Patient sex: M
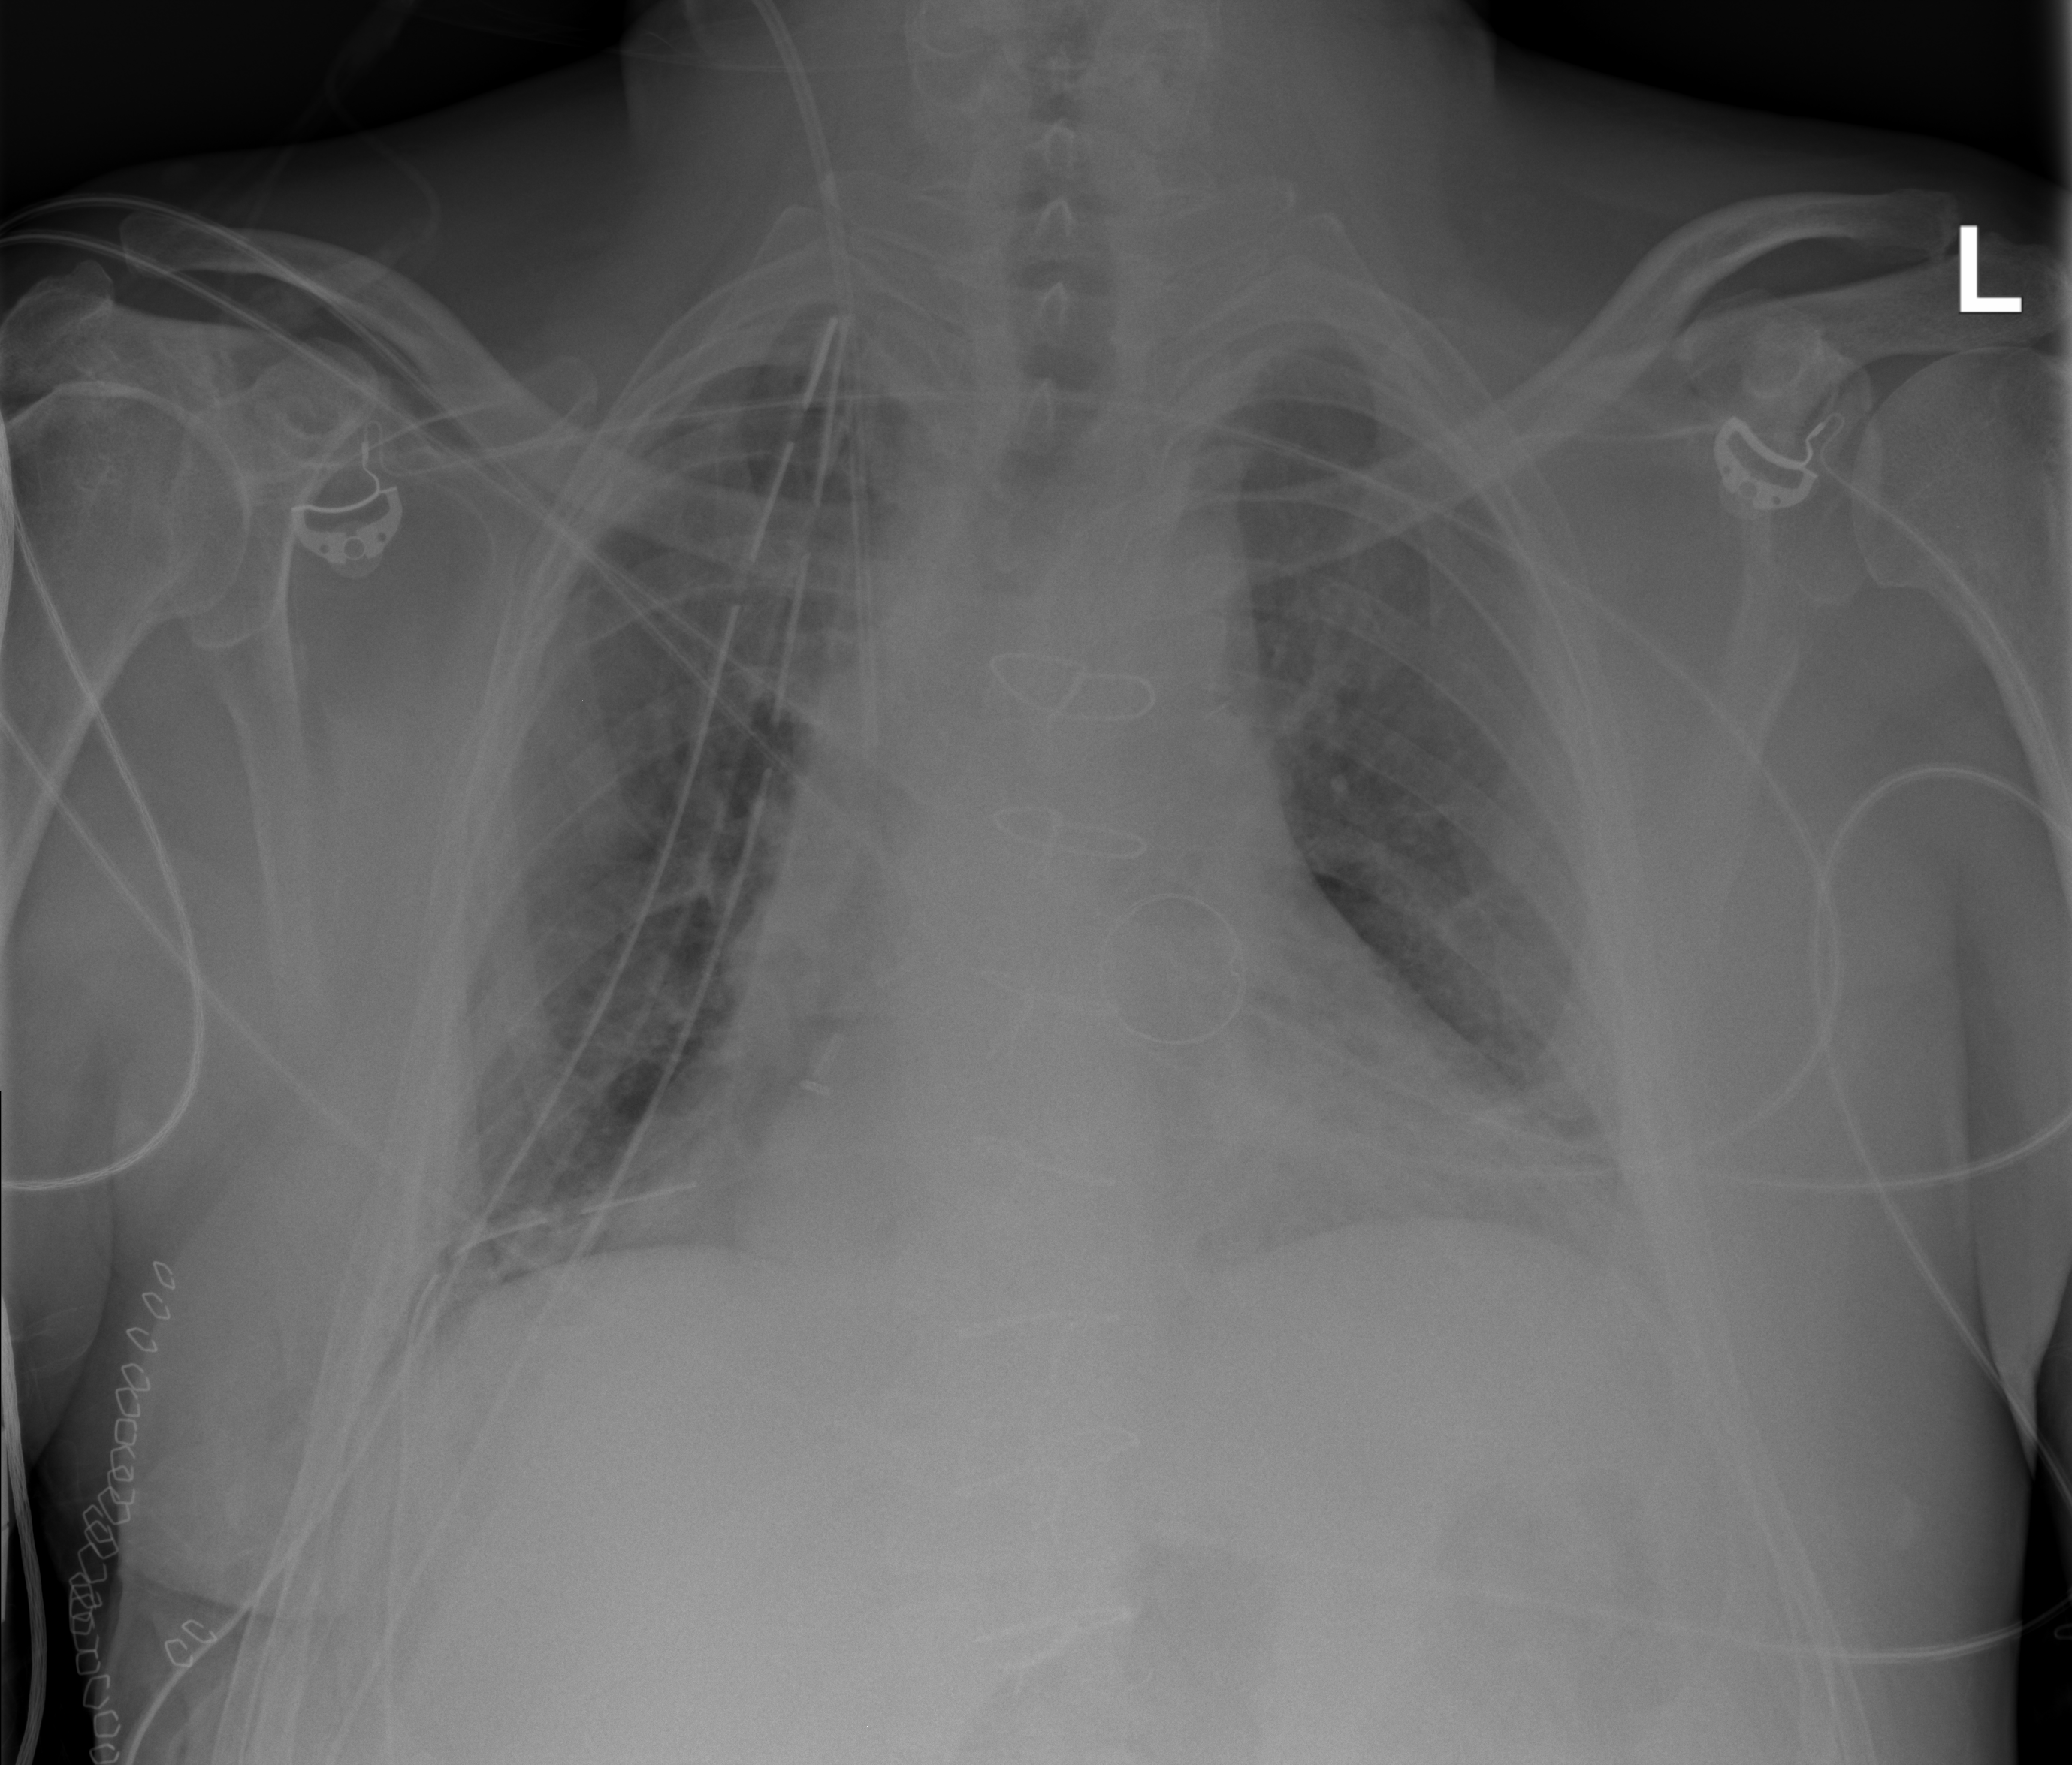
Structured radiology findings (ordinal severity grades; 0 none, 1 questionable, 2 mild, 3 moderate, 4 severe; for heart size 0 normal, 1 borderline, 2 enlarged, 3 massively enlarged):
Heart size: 1
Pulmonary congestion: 2
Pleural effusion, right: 0
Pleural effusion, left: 0
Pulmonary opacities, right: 0
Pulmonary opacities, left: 0
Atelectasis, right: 2
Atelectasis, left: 2